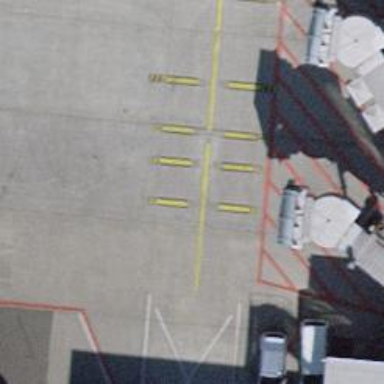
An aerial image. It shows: Airport parking position.